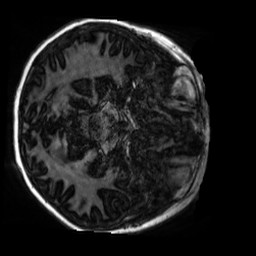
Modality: MP2RAGE
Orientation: axial
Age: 10
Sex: male
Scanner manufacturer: siemens
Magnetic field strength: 3 T
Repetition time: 4 s
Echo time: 0.00303 s